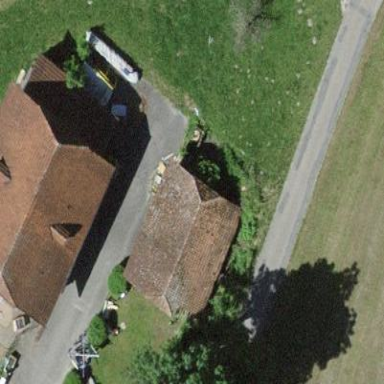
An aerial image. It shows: Rural barn.